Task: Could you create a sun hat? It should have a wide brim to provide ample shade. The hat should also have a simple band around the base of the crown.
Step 51:
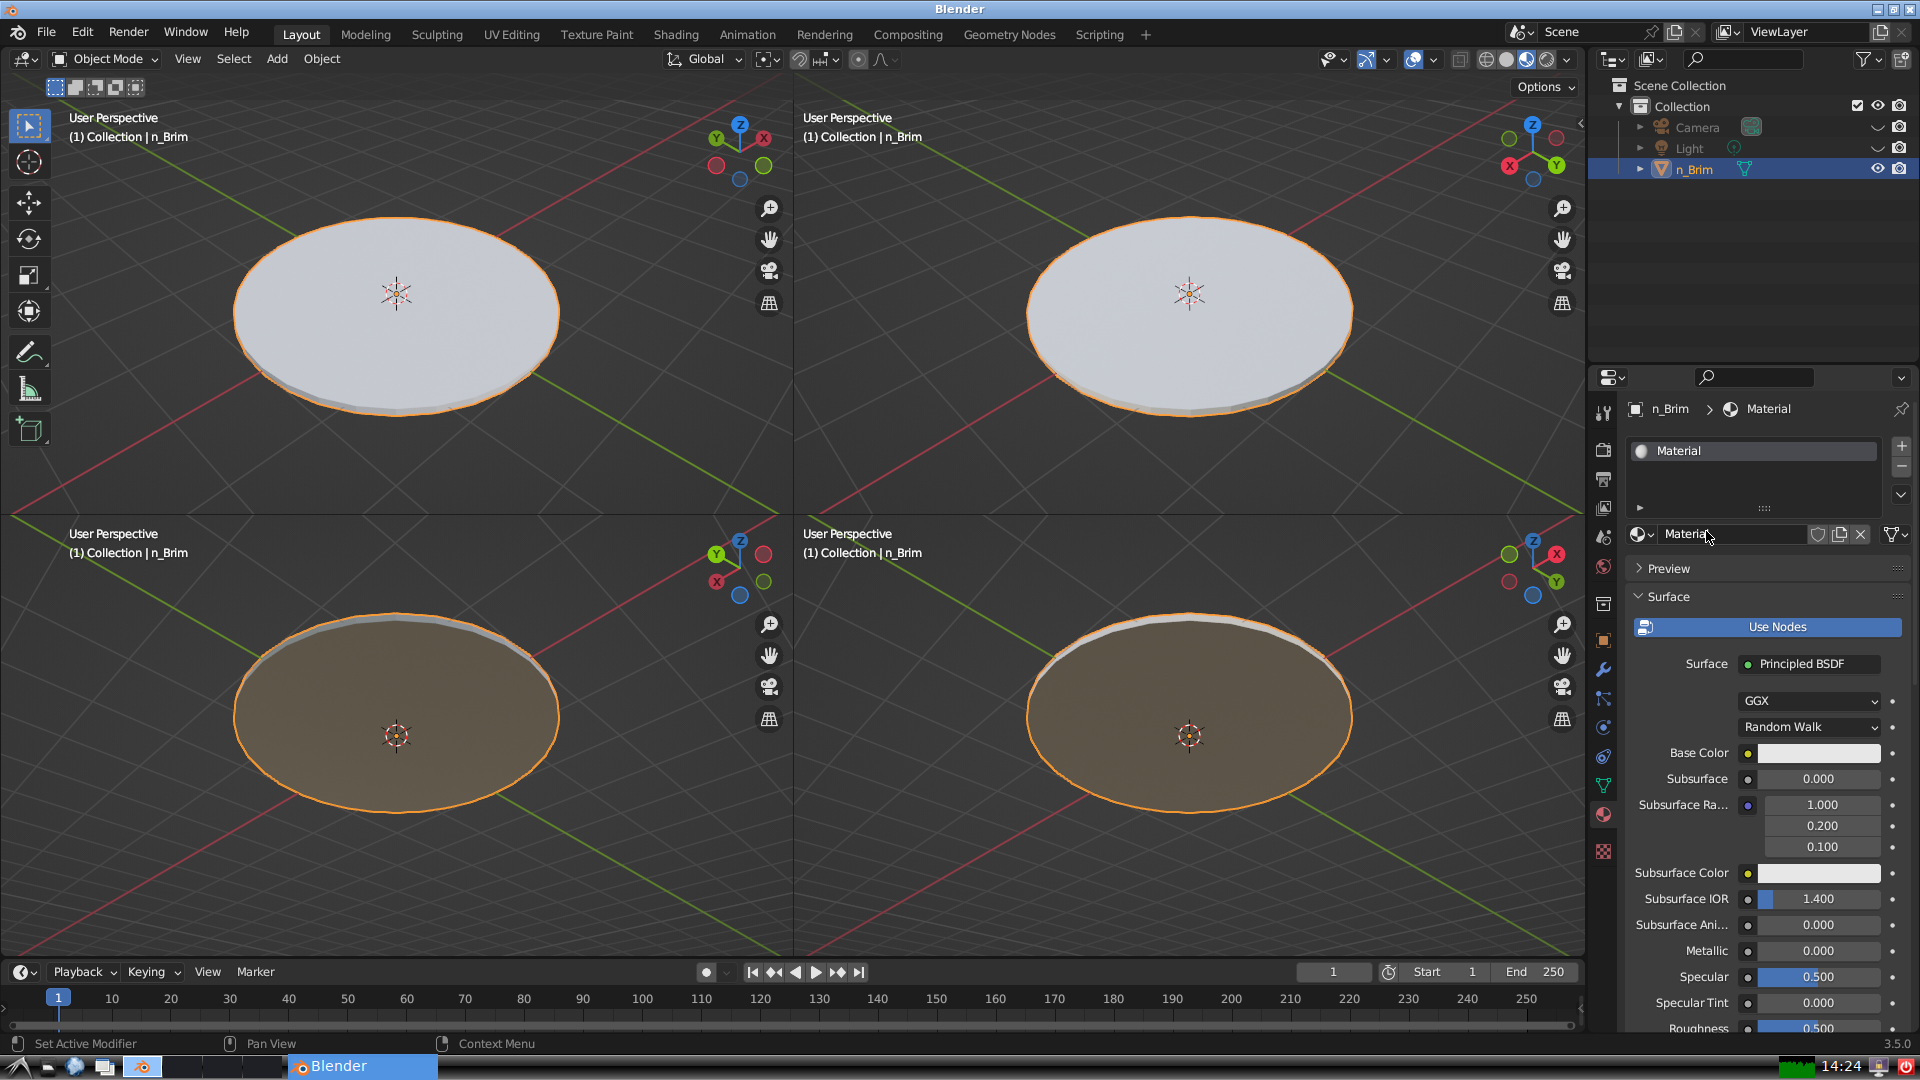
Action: click: no